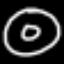
Label: donut